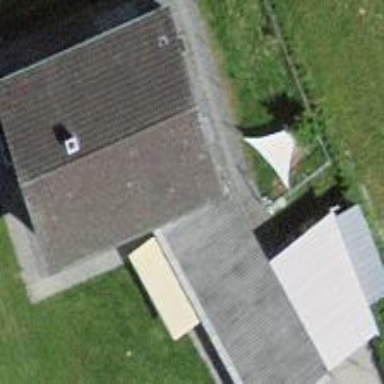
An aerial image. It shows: View of roof of building.